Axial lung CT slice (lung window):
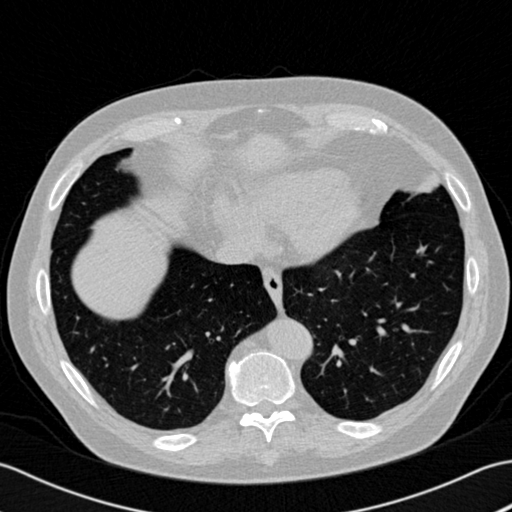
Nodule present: no